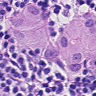
Metastatic tissue present: yes